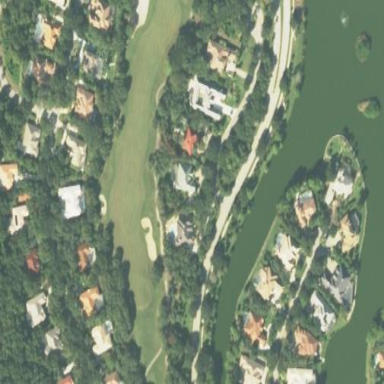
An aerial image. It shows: Golf course surrounded by greenery.